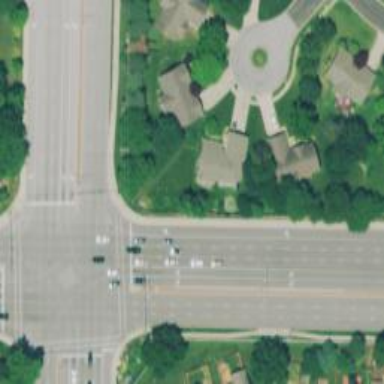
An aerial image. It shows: Solid stop line on the road.